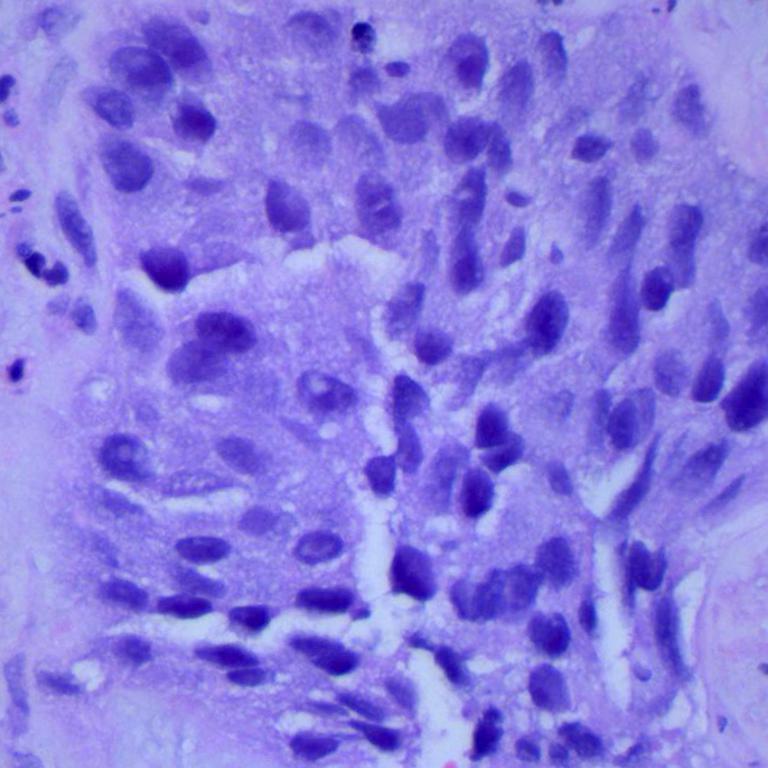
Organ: lung
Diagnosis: squamous carcinomas